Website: macys
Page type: customer-info-address
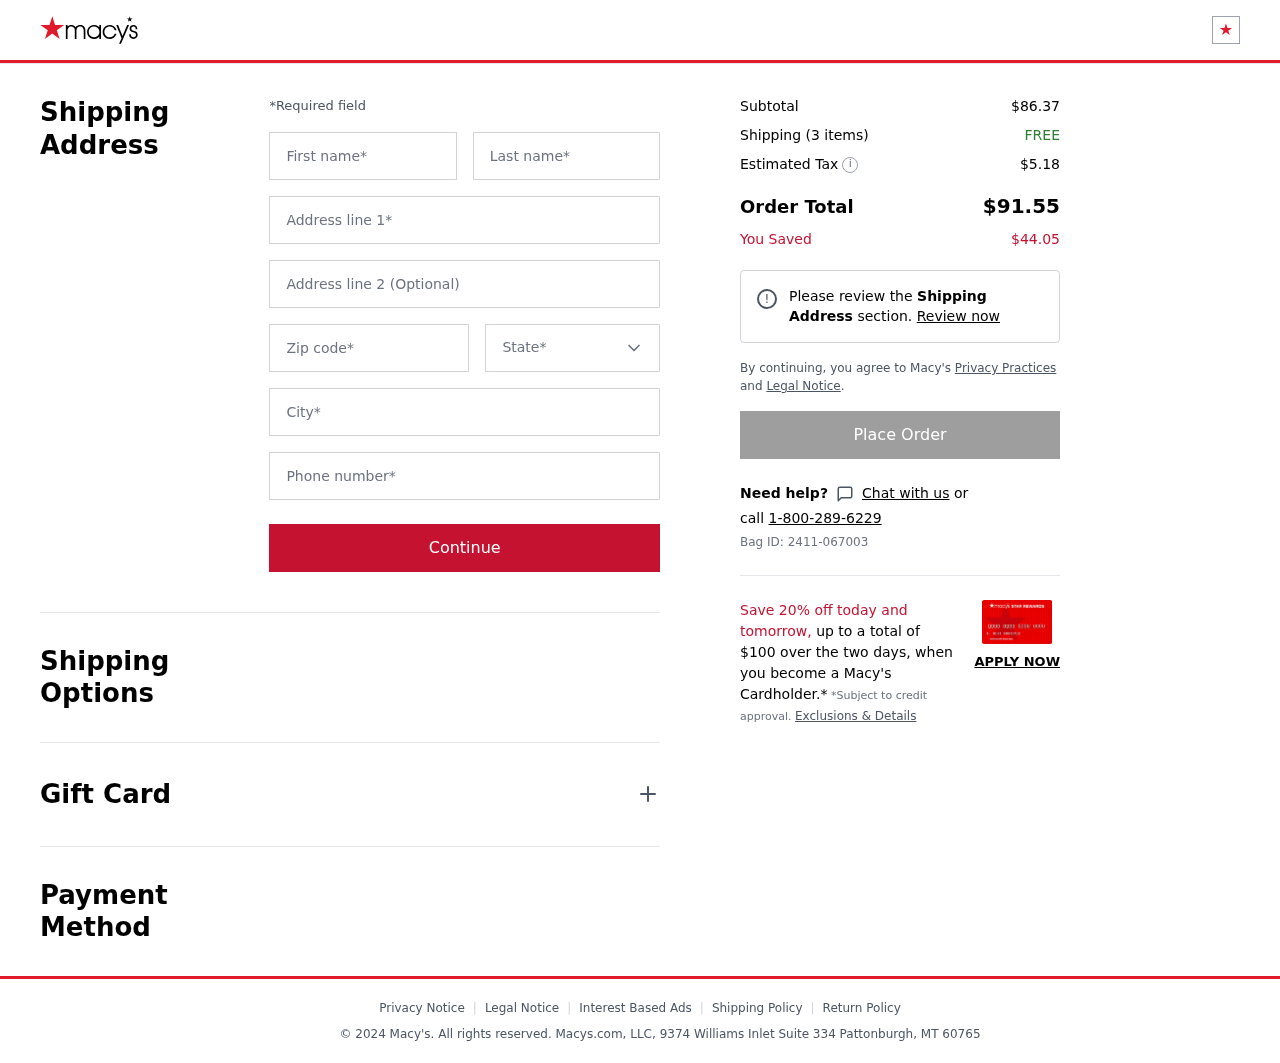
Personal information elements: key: PII_CITY
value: Pattonburgh
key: PII_FIRSTNAME
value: Christopher
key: PII_LASTNAME
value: Lee
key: PII_PHONE
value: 4025257277
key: PII_POSTCODE
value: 60765
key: PII_STATE
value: Montana
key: PII_STREET
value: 9374 Williams Inlet Suite 334
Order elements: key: ORDER_SUBTOTAL
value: $86.37
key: ORDER_NUM_ITEMS
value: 3
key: ORDER_SHIPPING_COST
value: FREE
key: ORDER_TAX
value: $5.18
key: ORDER_TOTAL
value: $91.55
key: ORDER_SAVINGS
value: $44.05
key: ORDER_BAG_ID
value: Bag ID: 2411-067003